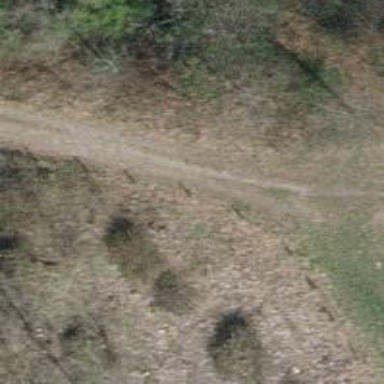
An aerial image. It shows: Dirt track road.